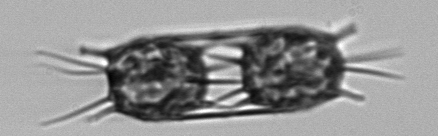
Label: Odontella